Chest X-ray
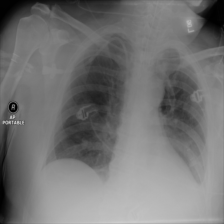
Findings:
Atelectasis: negative
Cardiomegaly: negative
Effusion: positive
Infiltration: negative
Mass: negative
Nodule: negative
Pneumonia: negative
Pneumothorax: negative
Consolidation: positive
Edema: negative
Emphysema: negative
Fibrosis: negative
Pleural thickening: negative
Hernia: negative